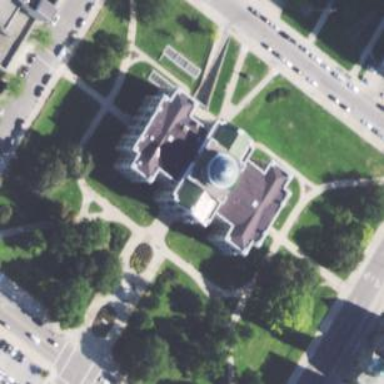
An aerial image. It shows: Public courthouse building with black roof. The building is tan in color.